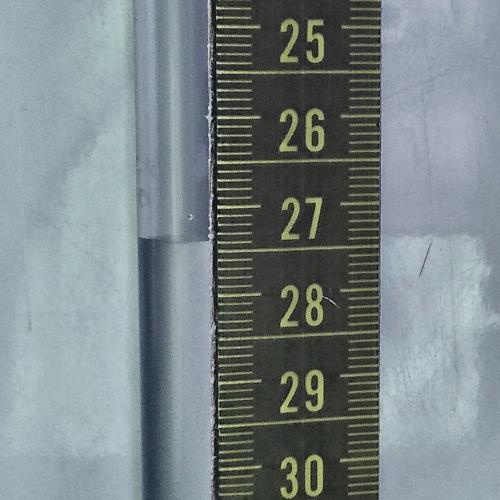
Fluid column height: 27.4 cm